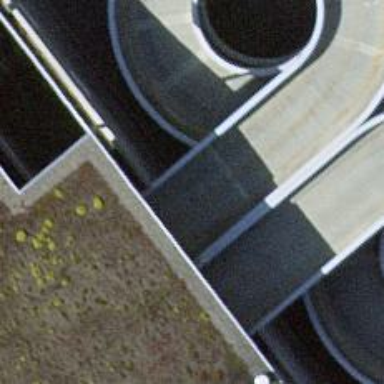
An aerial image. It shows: The entrance to rooftop parking area.